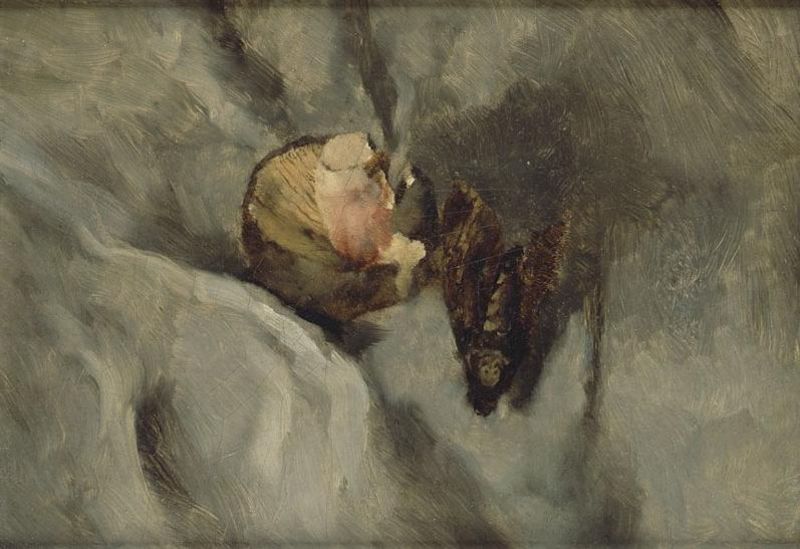
Titel: Totenkopfschmetterling mit Pilz auf weißem Tuch
Künstler: Wilhelm Maria Hubertus Leibl
Standort: Karlsruhe
Institution: Staatliche Kunsthalle Karlsruhe
Schlagwörter: adler, berg, blau, dunkel, feder, felsen, flügel, gemälde, gewitter, gott, hand, himmel, kopf, körper, mann, schatten, vogel, weiß, wolken, aquarell, cezanne, gelb, grün, impressionismus, menschen, ocker, sand, ausschnitt, blume, braun, frankreich, frau, grau, hell, hintergrund, hut, licht, männer, nacht, rücken, schwarz, zeichnung, blüte, eis, obst, rose, rot, schnee, tier, tiere, tuch, wolke, ball, beige, expressionismus, malerei, muster, alt, wand, arm, augen, falten, gesicht, halten, mensch, schale, schädel, stein, tod, tot, bild, hände, tischtuch, öl, pastos, rauch, figur, haare, stoff, decke, kind, personen, höhle, rosa, fliegen, rund, affe, frucht, früchte, maus, stilleben, stillleben, erdig, apfel, welle, wellen, düster, studie, spuren, abstrakt, farben, fels, modern, farbe, nebel, klein, wasserfarbe, winter, vogelperspektive, figuren, ölgemälde, querformat, sturm, vorsprung, dick, falte, kopftuch, detail, nahaufnahme, draperie, faltenwurf, betrachtung, fliege, striche, gestalt, unscharf, oben, birne, pink, vanitas, katze, fühler, memento mori, panzer, hängen, schaf, dunkelgrau, narr, eckig, gemalt, flug, paul, wirbel, schraffur, loch, brille, kugel, malen, pinsel, insekten, schmetterling, jagd, pinselduktus, pinselstrich, puppe, fleck, musterung, maserung, totenkopf, verschwommen, leib, verwischt, verwesung, hellgrau, karg, verwandlung, nest, pinselstriche, muschel, seerose, undeutlich, insekt, libelle, schnecke, käfer, gelblich, weich, sammler, alte frau, raupe, nachtfalter, falter, motte, schädling, stiehl, biss, angebissen, nuss, faul, marone, vergangenheit, geburt, umgedreht, fledermaus, riss, pilz, zeichung, gouache, gand, flecke, pinselführung, naturbild, abstakt, trist, biologie, zoologie, gewischt, was, kokon, entstehung, hä, eklig, lamellen, gräulich, über kopf, schlüpfen, affengesicht, gepflückt, boen, pilzkopf, ölgemäld, perspecktive, flatter, champignon, 1900, 1880, 1920, 1890, ei, verrottet, braun#, 1888, naturmord, was ist das?, dark, beee, helldunkelkiontrast, entsehung, drucht, 21. jahrhundert, erdiger farbton, totenkopffalter, alter frau, falt, oh.., cockon, höhlendecke, gesi^cht, fui, totenkopfschwärmer, mann vogel, metamophose, angefault, ensekt, steinpilz, faltergrau, hintergunrd, memento ori, espressionismums, hpuppe